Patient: sex F, age 61
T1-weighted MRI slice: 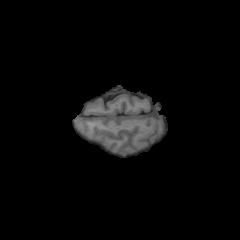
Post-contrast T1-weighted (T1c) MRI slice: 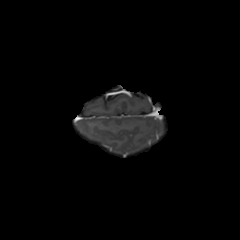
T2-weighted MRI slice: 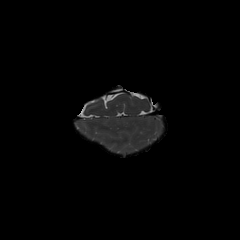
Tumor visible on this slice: no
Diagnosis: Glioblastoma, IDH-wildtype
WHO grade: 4